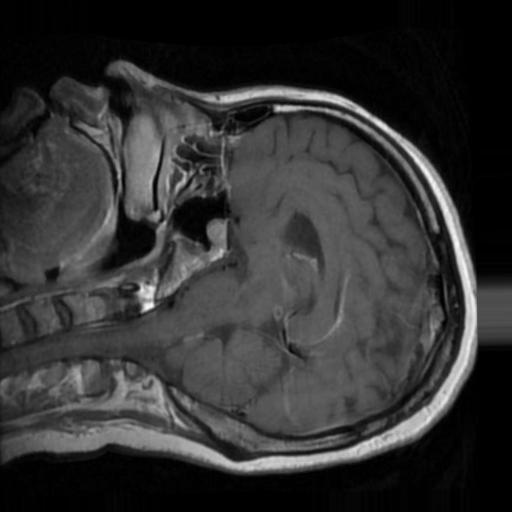
Label: brain_tumor